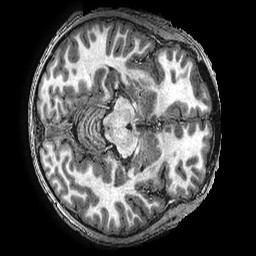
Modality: T1w
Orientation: axial
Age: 16
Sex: male
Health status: ill
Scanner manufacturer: ge
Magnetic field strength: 3 T
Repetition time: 0.00766 s
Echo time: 0.003476 s